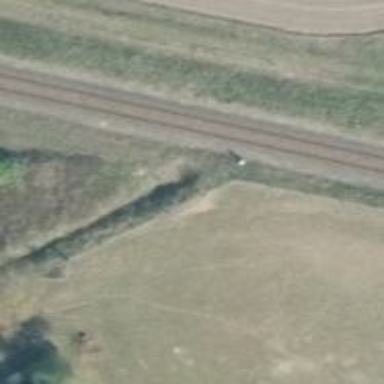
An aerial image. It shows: Railway milestone.